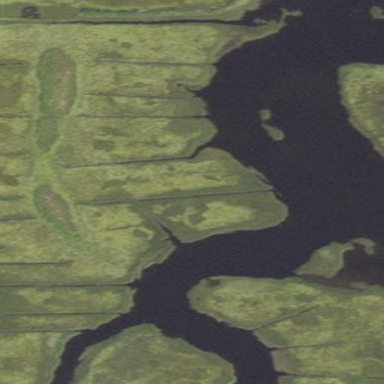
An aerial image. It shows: Tidal saltmarsh wetland area.